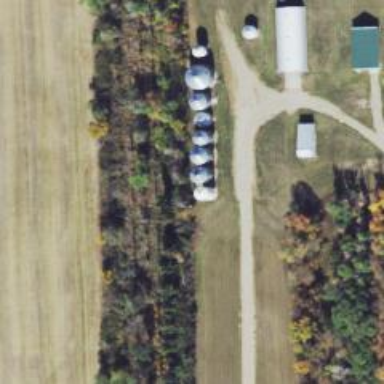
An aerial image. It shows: Silo.